Field crop: maize
Growth stage: 2
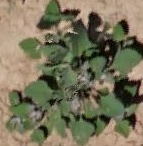
Species: chenopodium